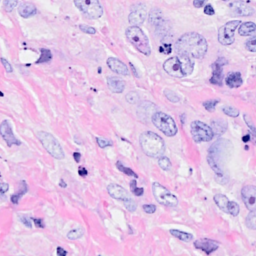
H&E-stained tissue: Breast